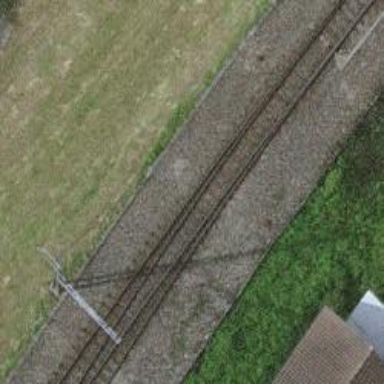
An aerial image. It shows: Railway switch.